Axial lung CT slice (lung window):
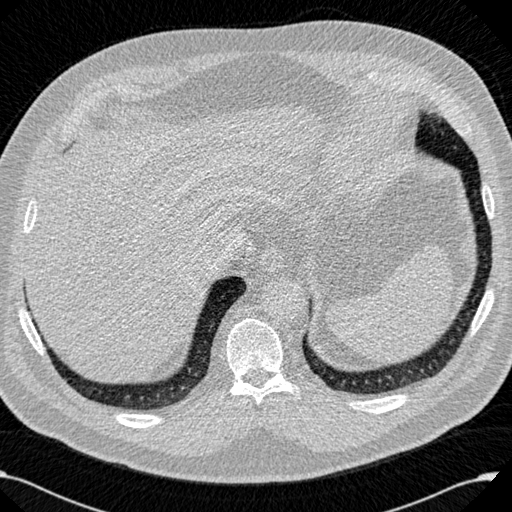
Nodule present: no